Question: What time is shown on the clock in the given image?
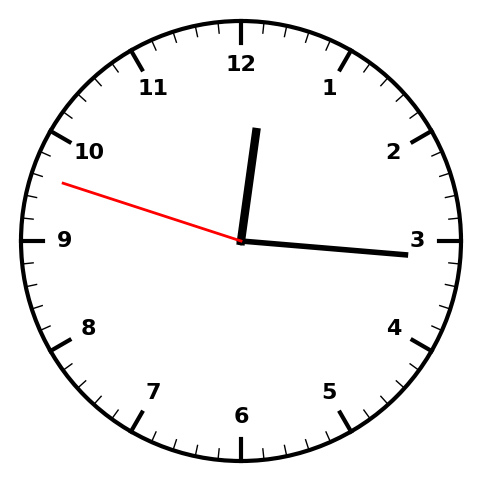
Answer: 12:15:48